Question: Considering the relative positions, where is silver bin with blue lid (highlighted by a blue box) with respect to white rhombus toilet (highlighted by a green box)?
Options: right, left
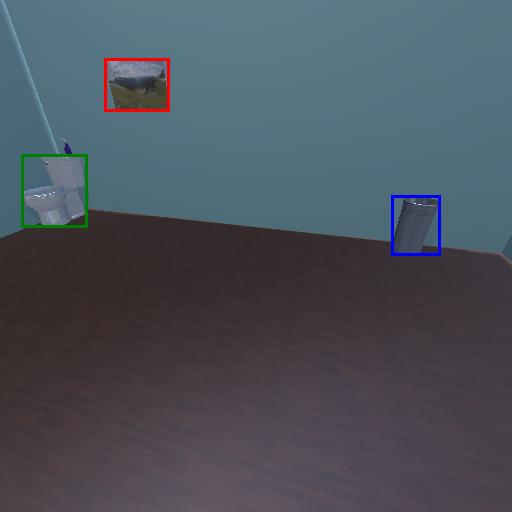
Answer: right